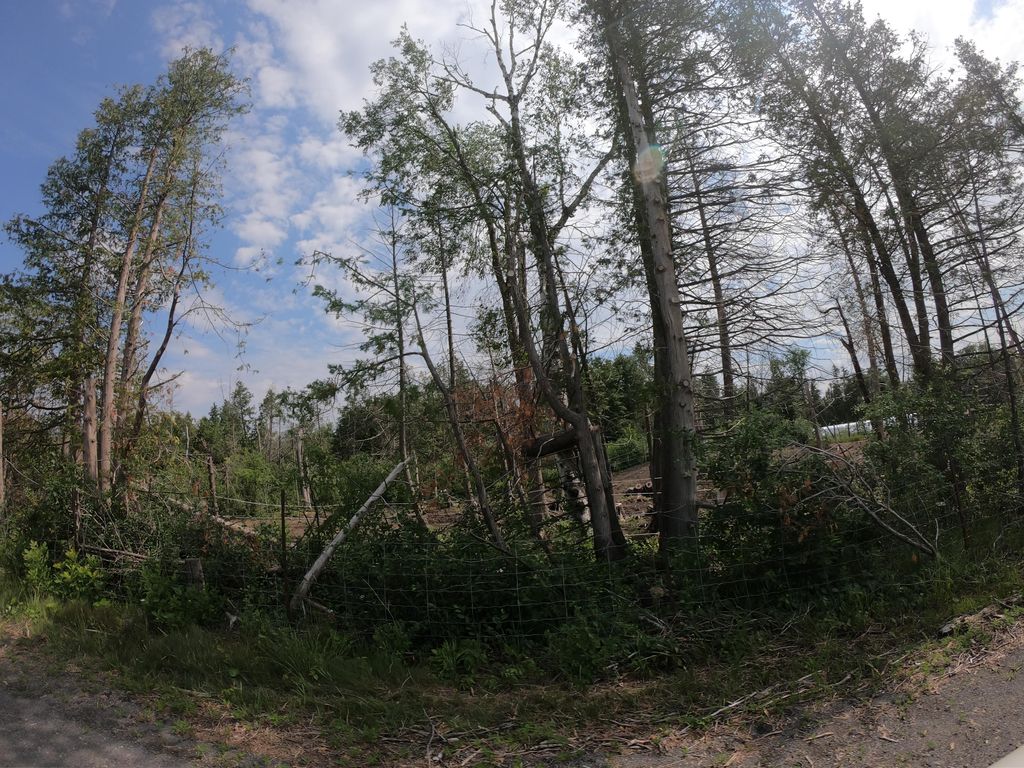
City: ottawa-gatineau